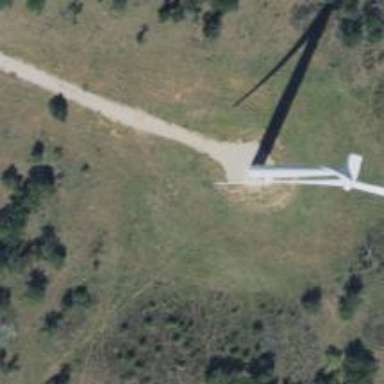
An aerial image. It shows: Wind generator using wind turbines of horizontal axis.